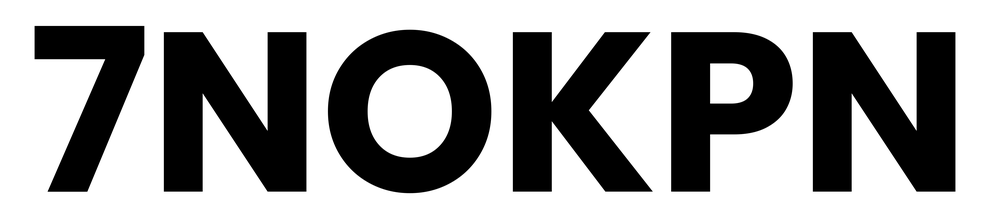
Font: Poppins-Bold